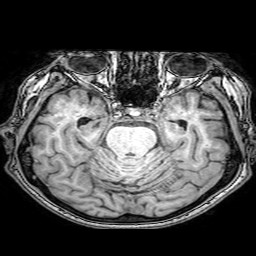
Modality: T1w
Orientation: coronal
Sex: female
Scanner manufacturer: philips
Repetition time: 0.008268 s
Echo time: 0.00381 s